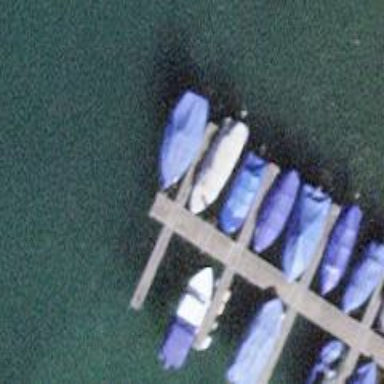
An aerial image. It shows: Man-made pier.